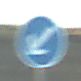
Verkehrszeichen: VorgeschriebeneVorbeifahrtLinks
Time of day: SunriseSunset
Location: Outdoor (Nature)
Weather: PartlyCloudy
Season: NotSpecified
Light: Natural